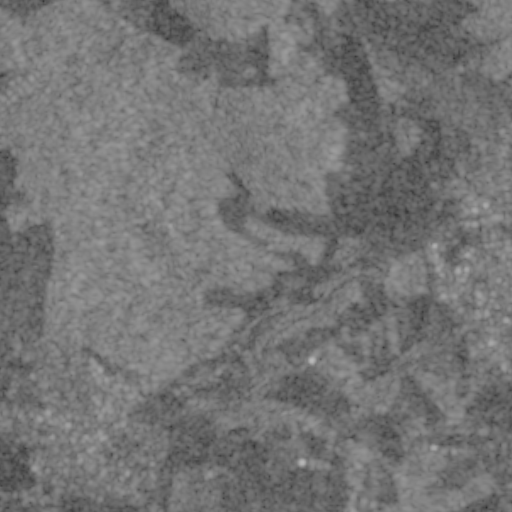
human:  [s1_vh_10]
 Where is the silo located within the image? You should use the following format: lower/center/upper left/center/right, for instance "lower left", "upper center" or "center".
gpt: The silo is located in the lower center of the image.
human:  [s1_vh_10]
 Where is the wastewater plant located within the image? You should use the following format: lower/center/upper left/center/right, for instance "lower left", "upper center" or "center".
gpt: The wastewater plant is located in the lower left of the image.
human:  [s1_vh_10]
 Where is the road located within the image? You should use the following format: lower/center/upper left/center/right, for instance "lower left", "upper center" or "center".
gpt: There is no road in the image.

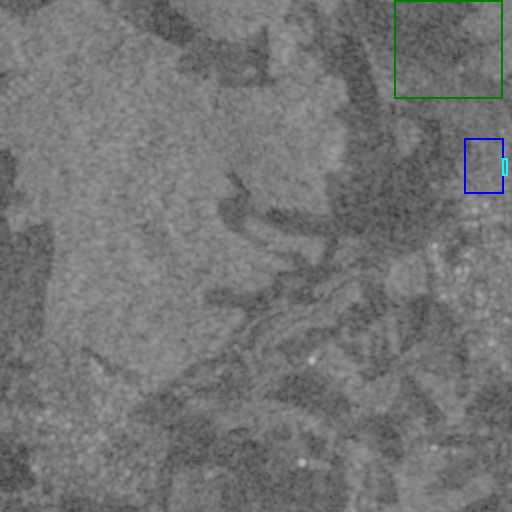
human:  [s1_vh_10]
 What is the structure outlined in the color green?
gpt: The structure outlined in green is a crop field.
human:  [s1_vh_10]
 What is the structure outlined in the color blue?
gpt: The structure outlined in blue is a park.
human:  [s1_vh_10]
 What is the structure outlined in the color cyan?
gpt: The structure outlined in cyan is a parking lot.
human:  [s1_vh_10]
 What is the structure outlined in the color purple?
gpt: There is no purple outline.